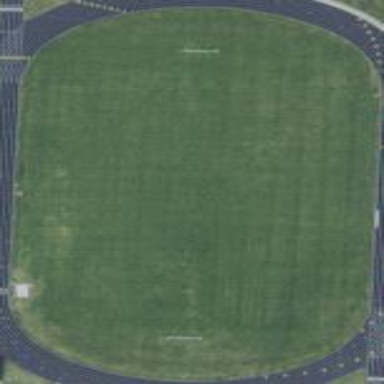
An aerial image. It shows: Pitch for American football.